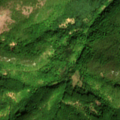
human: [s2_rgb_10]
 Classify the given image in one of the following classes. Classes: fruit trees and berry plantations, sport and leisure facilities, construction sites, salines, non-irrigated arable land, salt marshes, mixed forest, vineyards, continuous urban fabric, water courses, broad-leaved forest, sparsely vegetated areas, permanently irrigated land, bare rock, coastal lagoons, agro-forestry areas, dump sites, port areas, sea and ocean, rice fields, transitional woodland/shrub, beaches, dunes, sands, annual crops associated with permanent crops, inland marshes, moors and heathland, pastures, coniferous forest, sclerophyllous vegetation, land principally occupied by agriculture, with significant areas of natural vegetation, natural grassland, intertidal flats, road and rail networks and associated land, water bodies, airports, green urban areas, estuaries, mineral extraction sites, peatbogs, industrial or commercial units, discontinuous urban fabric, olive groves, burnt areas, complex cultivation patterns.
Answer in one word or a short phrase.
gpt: broad-leaved forest, natural grassland, transitional woodland/shrub